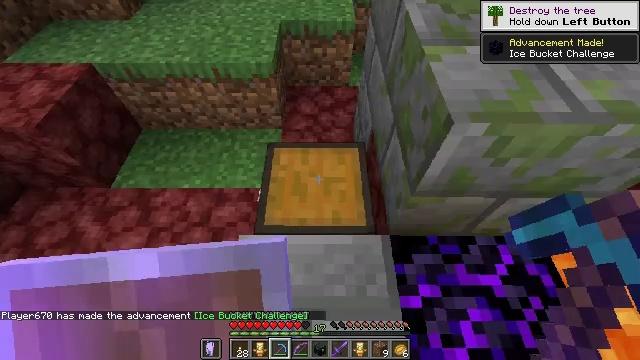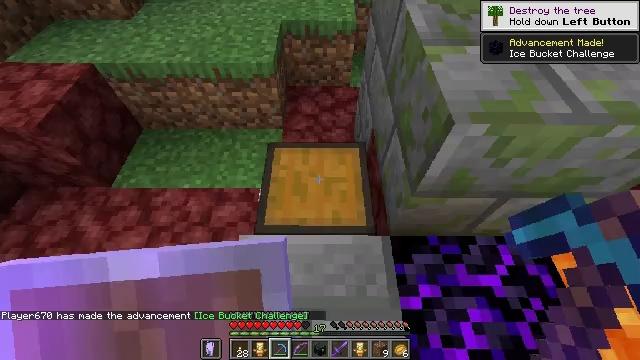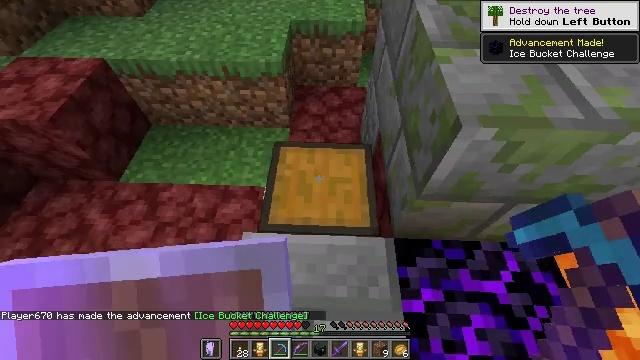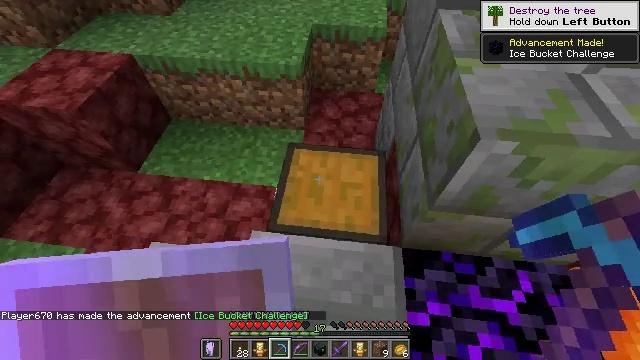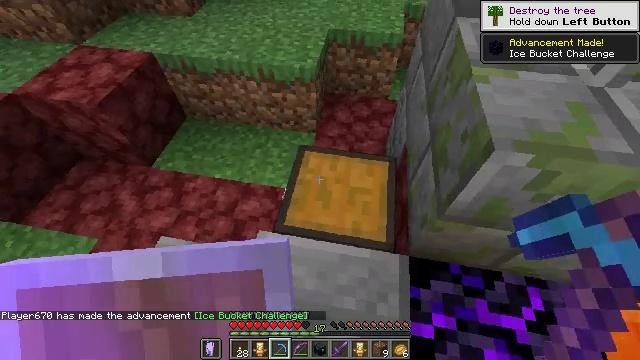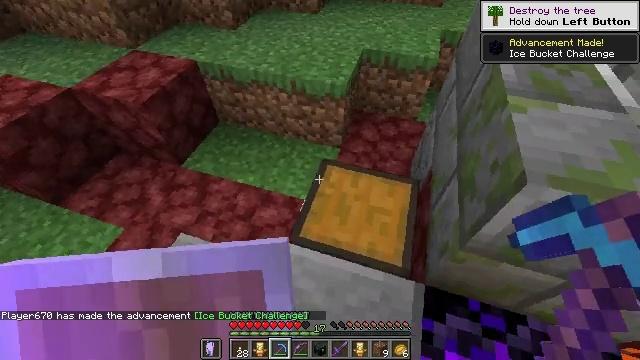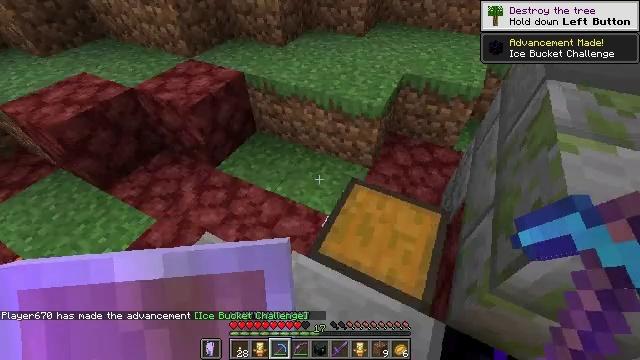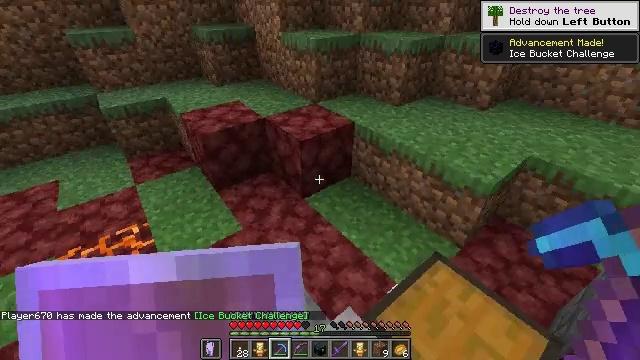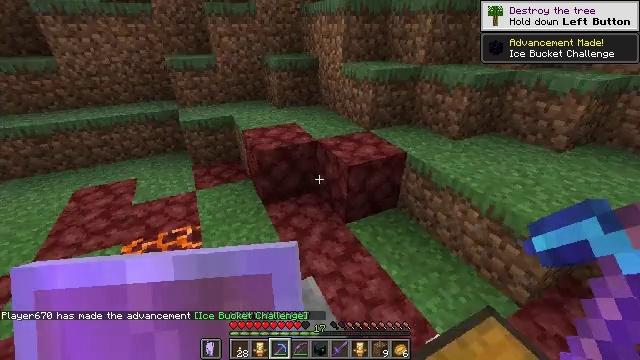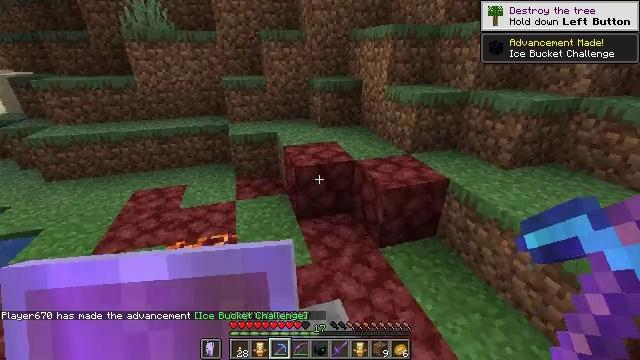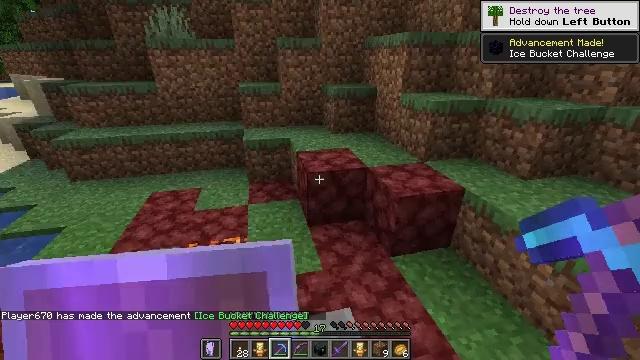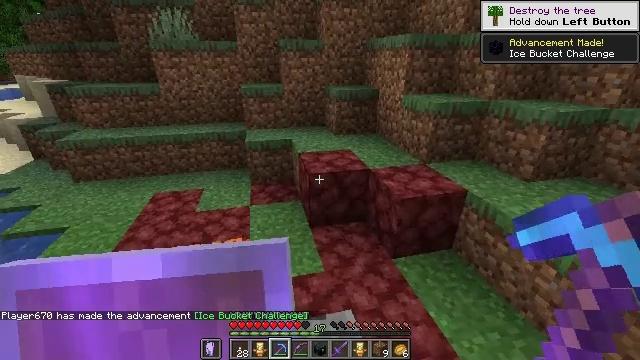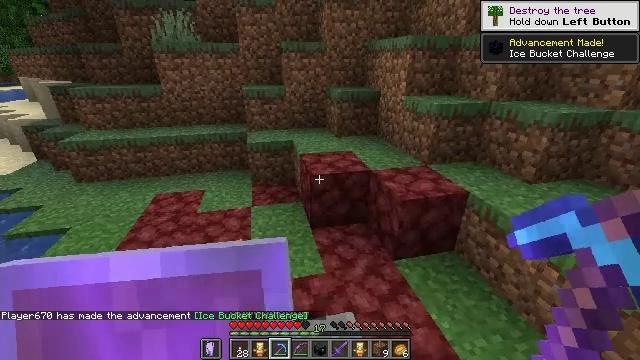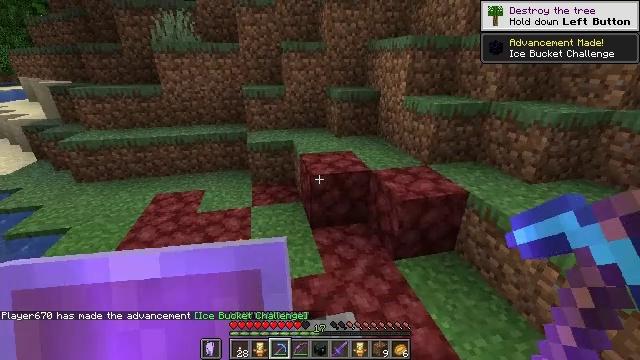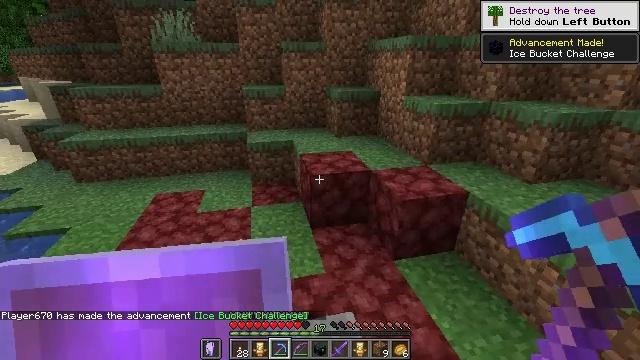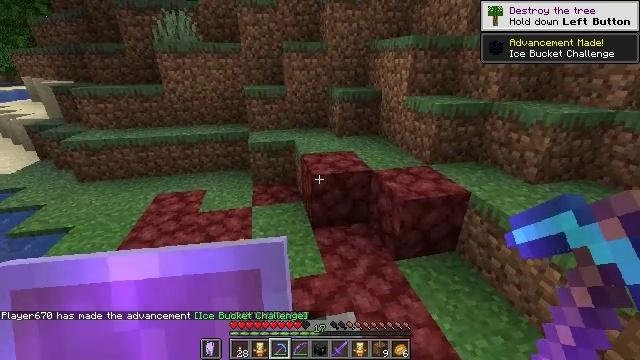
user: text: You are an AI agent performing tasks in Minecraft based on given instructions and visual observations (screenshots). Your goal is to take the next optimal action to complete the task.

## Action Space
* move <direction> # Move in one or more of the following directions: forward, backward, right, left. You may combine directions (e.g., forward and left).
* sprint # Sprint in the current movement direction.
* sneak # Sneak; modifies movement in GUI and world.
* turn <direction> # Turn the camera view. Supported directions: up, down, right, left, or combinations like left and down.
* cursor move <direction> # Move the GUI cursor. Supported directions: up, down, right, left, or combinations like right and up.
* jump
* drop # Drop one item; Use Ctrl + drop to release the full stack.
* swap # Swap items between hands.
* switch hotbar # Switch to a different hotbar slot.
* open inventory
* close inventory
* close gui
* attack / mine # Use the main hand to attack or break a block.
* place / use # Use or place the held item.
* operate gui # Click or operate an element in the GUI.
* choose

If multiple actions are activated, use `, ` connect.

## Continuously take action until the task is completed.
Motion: motion action
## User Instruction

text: Drop a red carpet.
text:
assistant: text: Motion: close inventory
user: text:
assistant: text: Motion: turn left, close inventory
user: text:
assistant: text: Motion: turn left, close inventory
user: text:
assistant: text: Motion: turn left
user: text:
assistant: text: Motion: turn left and up
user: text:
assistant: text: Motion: turn left and up
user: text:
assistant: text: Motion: turn left and up
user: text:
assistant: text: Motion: turn left and up
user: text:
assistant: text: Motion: turn left and up
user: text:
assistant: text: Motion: turn left and up
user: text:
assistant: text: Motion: no_op
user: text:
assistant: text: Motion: no_op
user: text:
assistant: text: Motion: no_op
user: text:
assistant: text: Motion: no_op
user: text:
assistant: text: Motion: no_op
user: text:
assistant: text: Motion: turn left
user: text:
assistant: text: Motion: no_op
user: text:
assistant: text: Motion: turn down
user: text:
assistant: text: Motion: turn left and down
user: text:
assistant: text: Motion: turn down
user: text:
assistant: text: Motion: turn right and down
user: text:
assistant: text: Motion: turn right
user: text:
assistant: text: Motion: turn right
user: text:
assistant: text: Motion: move forward, turn right
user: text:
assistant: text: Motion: move forward
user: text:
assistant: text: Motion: move forward, turn right and up
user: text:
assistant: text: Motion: move forward and move left, turn right and up
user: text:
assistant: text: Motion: move forward and move left, turn right and up
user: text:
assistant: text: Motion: move forward and move left, turn right and up
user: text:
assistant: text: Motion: move forward and move left, turn right and up